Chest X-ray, PA view. Patient: 55 years old, sex F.
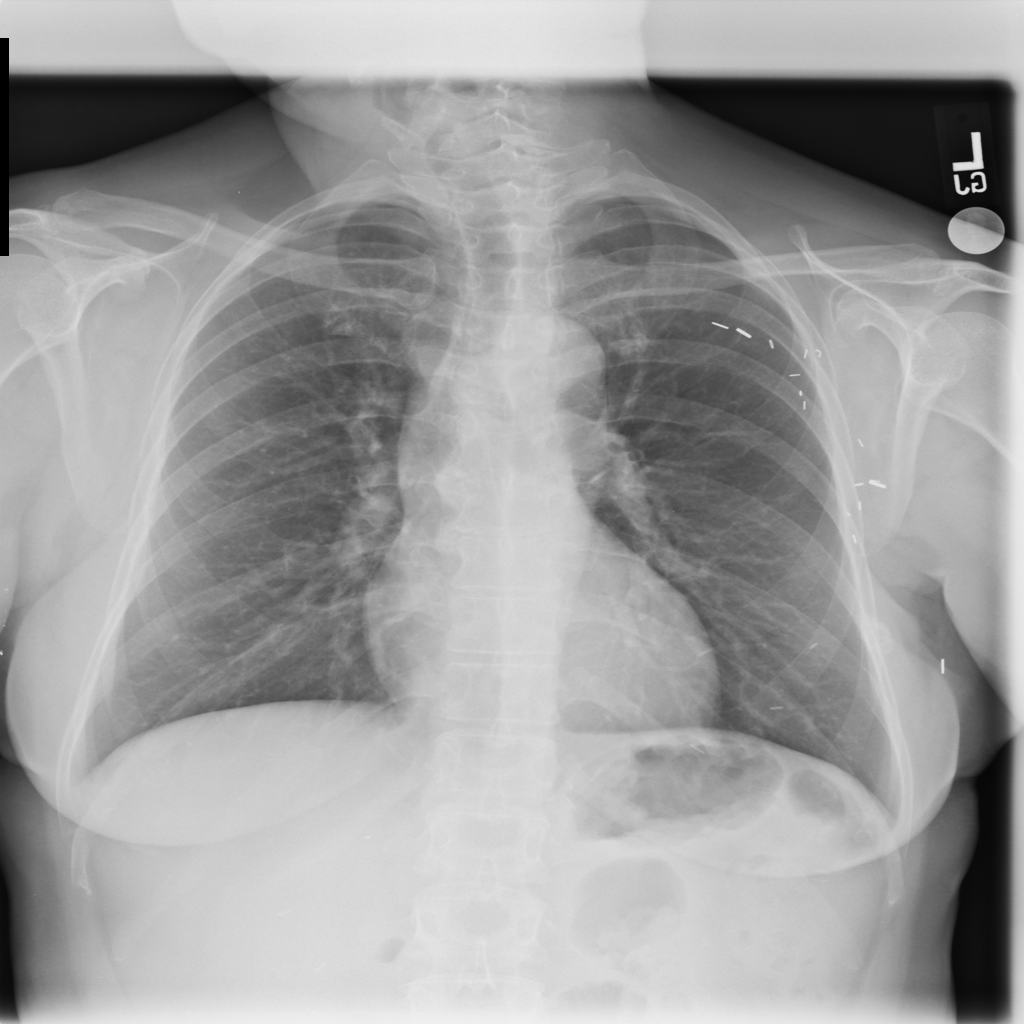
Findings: No Finding